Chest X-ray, PA view. Patient: 44 years old, sex M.
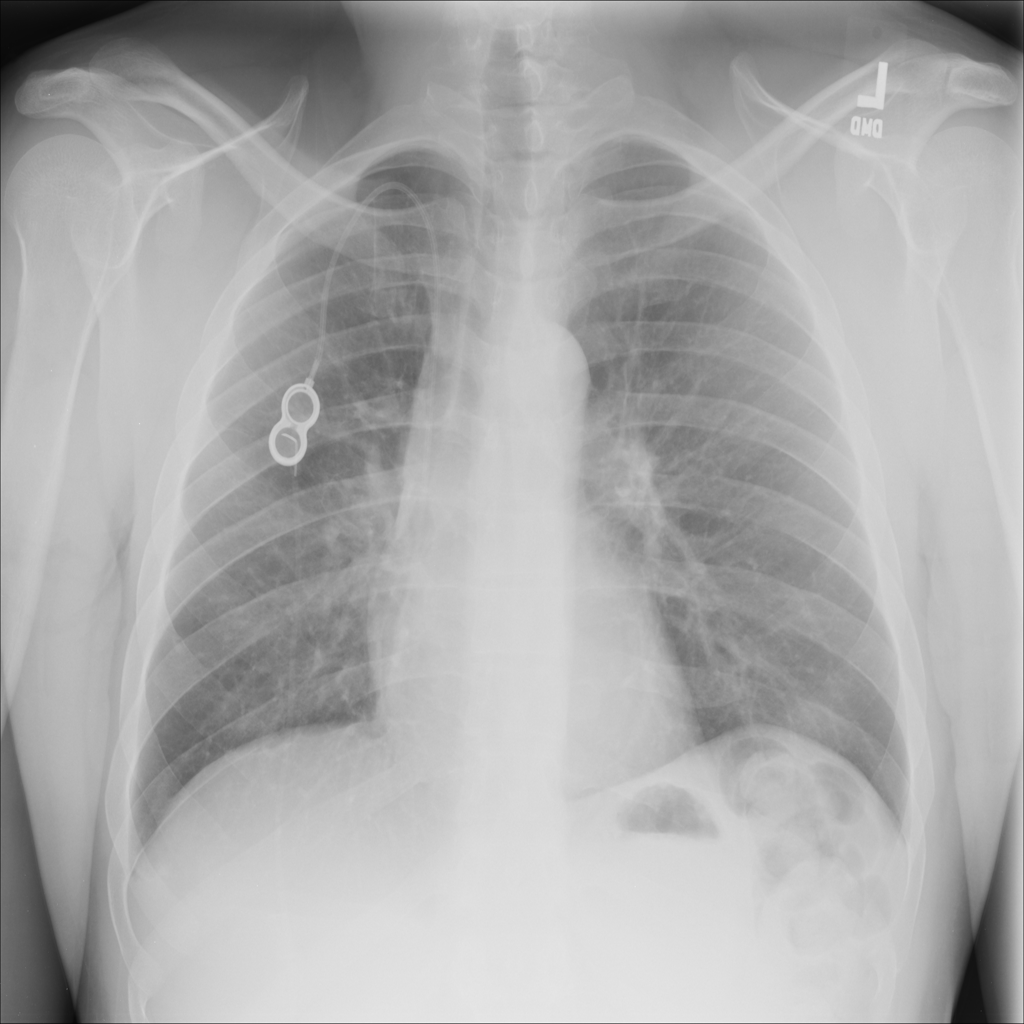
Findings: No Finding